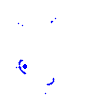
Particle: pion